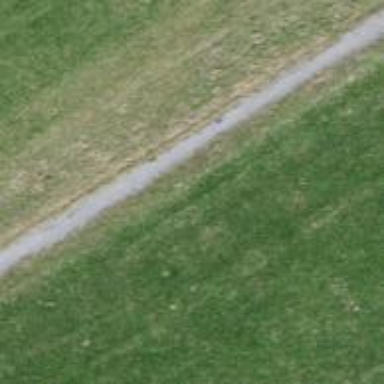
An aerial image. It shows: Path with road surface graded as both grade 5 and grade 3.